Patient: sex M, age 51
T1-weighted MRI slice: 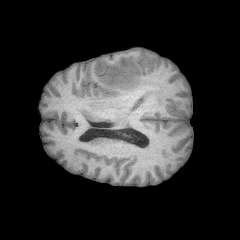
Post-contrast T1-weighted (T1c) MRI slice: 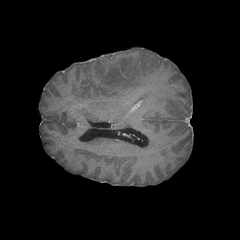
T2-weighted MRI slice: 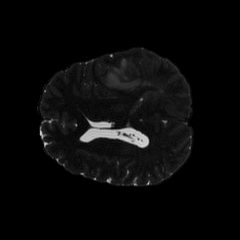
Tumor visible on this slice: yes
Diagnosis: Astrocytoma, IDH-mutant
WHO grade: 4